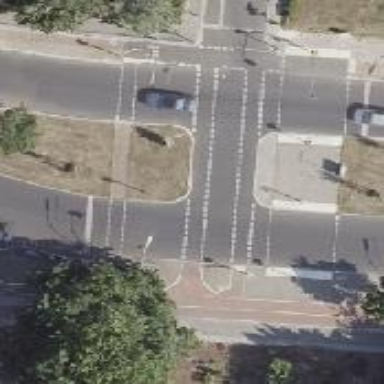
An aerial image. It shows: Cycleway designated as link.